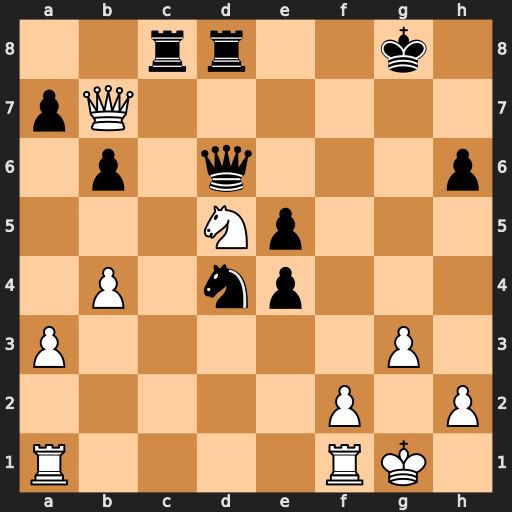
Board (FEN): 2rr2k1/pQ6/1p1q3p/3Np3/1P1np3/P5P1/5P1P/R4RK1
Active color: w
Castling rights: -
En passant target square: -
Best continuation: Ne7+ Kh8 Nxc8